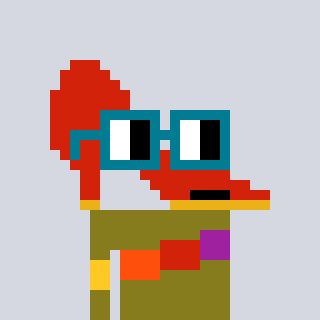
a pixel art character with square dark green glasses, a highheel-shaped head and a gunk-colored body on a cool background